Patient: sex M, age 52
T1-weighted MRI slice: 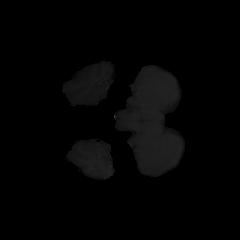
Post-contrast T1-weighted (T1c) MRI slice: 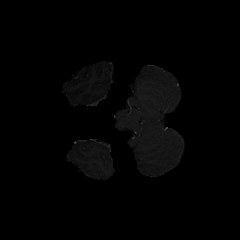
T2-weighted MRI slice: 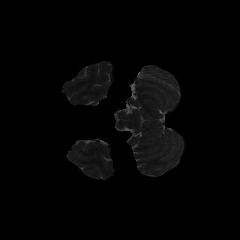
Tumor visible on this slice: no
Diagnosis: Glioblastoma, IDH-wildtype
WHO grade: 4